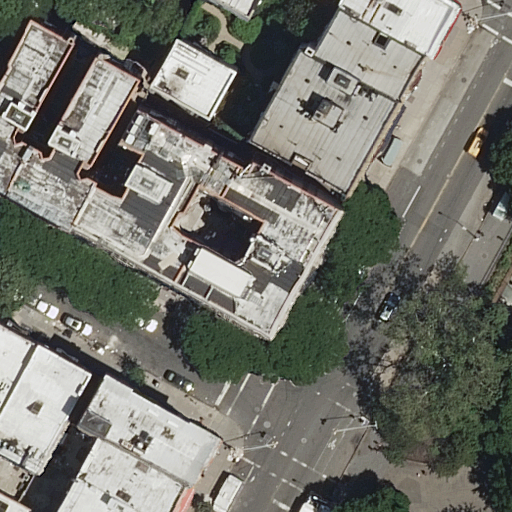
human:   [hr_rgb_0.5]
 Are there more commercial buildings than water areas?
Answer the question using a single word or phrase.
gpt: no

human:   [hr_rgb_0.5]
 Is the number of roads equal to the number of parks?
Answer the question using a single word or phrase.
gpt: no

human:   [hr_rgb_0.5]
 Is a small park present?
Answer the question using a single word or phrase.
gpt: no

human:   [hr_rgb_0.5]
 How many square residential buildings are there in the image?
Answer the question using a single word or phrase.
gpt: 0

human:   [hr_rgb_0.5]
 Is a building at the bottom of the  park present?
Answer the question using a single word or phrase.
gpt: yes

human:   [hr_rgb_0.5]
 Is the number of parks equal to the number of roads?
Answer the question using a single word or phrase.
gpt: no

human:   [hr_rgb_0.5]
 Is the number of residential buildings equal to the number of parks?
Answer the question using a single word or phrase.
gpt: no

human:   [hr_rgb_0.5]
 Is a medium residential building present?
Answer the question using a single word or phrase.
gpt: yes

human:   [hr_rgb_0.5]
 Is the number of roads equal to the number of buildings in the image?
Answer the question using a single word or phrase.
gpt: no

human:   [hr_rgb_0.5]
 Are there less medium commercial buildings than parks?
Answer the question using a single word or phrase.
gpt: yes

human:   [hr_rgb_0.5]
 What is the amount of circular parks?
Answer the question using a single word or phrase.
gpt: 0

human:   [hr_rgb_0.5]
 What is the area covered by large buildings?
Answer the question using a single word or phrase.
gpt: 1889m2

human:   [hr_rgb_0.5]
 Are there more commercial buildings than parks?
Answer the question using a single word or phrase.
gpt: no

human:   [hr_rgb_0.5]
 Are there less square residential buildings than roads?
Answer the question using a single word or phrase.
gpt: yes

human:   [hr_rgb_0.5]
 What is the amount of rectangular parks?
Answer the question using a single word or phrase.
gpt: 1

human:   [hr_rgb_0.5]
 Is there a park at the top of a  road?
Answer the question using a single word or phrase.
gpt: no

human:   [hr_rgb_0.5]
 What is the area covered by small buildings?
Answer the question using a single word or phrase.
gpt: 96m2

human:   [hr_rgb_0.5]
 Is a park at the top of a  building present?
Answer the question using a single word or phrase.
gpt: yes

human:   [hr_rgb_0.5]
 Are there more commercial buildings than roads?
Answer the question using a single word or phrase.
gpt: no

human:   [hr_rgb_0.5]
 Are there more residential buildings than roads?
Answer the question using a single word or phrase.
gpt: yes

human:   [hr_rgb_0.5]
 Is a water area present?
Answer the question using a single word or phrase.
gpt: no

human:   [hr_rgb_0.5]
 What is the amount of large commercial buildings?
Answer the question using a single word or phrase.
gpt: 0

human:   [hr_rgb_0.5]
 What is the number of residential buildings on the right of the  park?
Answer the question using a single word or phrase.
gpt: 0

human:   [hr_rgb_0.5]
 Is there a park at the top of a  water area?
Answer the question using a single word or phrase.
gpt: no

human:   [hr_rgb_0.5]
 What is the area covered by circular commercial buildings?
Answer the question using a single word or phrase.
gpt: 0m2

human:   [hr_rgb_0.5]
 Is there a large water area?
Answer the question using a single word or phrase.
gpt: no

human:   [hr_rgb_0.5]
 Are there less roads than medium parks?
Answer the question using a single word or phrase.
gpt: no

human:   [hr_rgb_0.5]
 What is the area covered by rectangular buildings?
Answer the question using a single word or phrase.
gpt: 1968m2

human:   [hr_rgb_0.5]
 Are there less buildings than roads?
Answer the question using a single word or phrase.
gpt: no

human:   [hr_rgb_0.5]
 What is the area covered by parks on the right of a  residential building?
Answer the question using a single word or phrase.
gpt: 5241m2

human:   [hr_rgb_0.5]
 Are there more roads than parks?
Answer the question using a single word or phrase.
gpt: yes

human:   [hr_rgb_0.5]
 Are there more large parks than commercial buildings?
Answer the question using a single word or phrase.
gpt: yes

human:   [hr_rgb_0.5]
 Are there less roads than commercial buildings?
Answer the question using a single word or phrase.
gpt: no

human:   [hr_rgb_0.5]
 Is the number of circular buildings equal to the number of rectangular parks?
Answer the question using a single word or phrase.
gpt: no

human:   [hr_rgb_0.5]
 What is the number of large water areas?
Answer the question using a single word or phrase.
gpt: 0

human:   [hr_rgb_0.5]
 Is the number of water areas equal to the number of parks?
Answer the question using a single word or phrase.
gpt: no